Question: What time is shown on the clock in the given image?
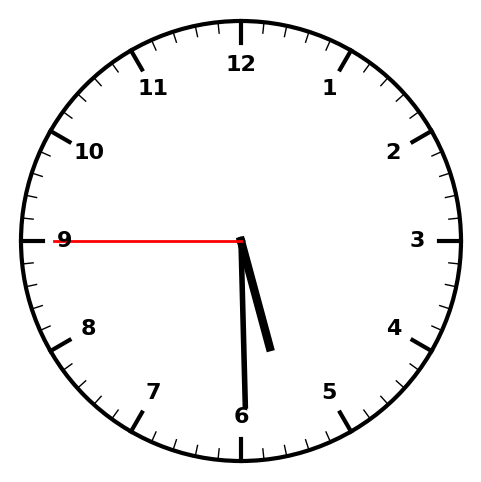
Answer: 05:29:45